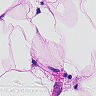
Metastatic tissue present: no